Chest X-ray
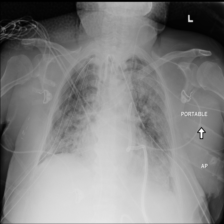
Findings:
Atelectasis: negative
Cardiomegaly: negative
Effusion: negative
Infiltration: negative
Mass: negative
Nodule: negative
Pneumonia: negative
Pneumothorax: positive
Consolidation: negative
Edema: negative
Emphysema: negative
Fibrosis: negative
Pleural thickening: negative
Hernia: negative